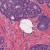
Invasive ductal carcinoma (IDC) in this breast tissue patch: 0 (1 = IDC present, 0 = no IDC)